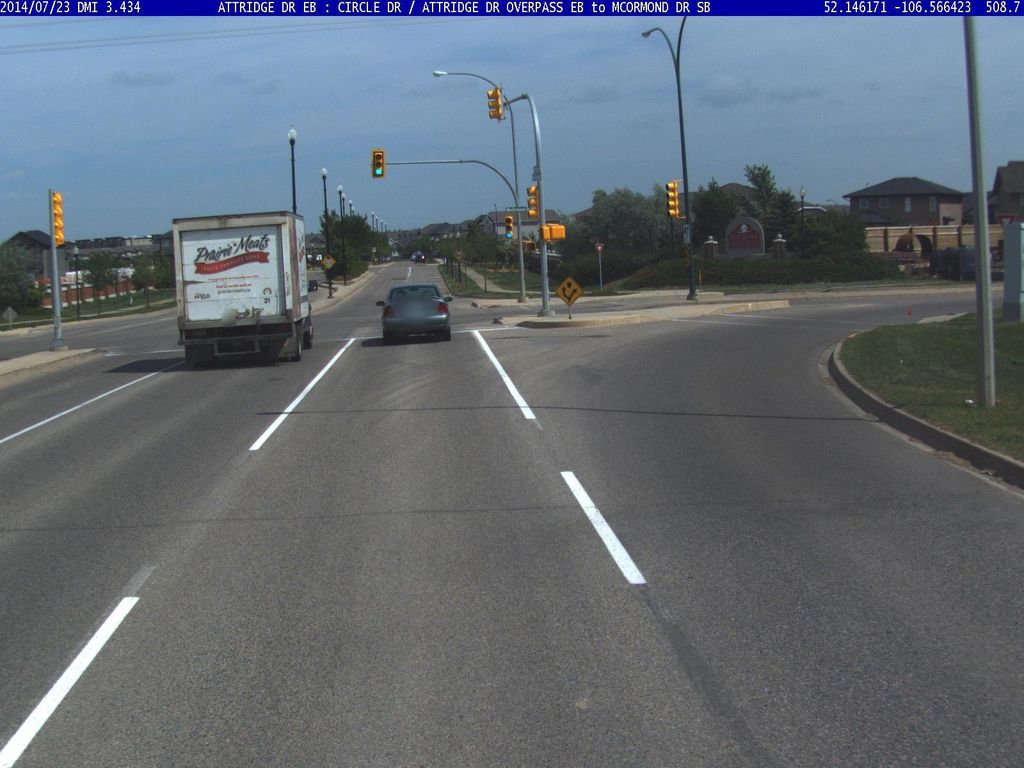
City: saskatoon